Field crop: tomato
Growth stage: 1
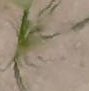
Species: cyperus